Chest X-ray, PA view. Patient: 69 years old, sex F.
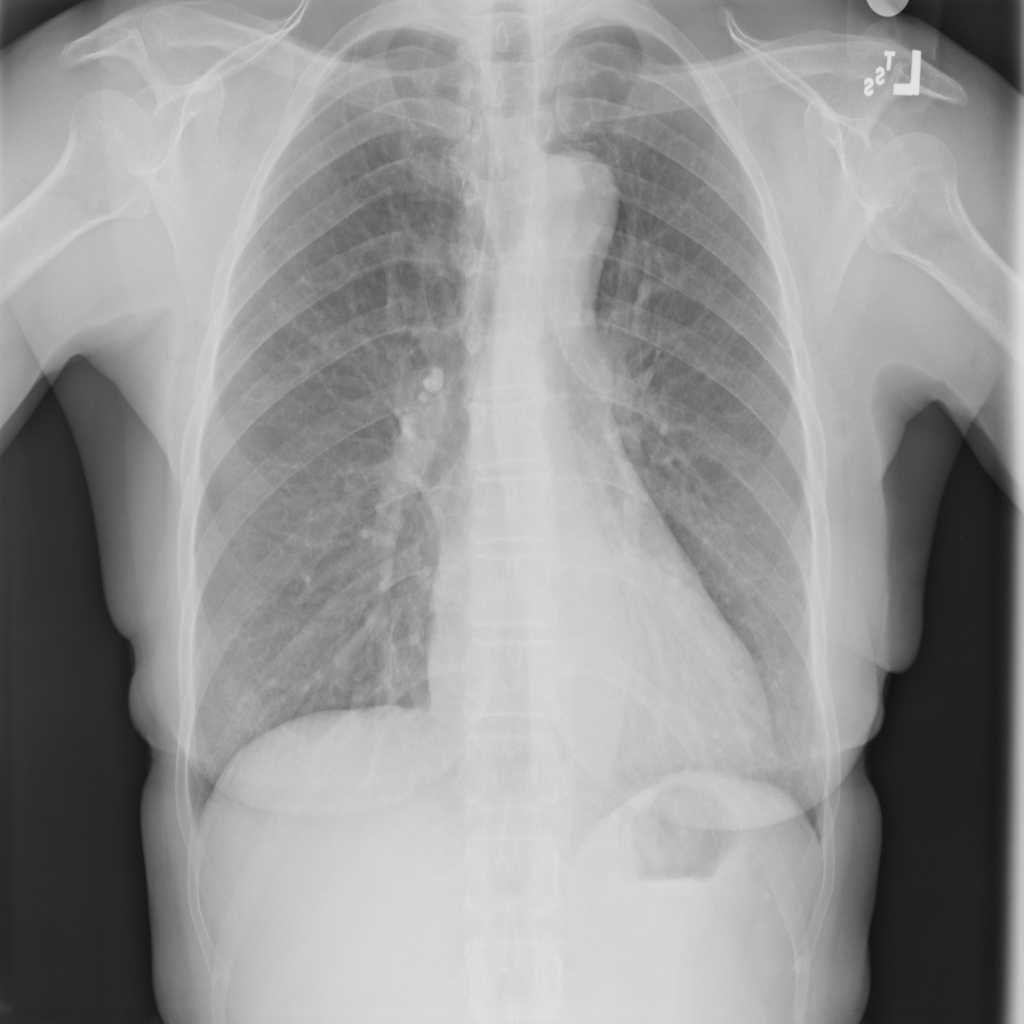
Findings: Nodule